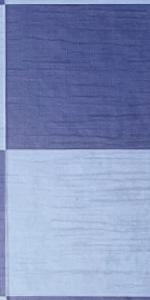
Label: Empty